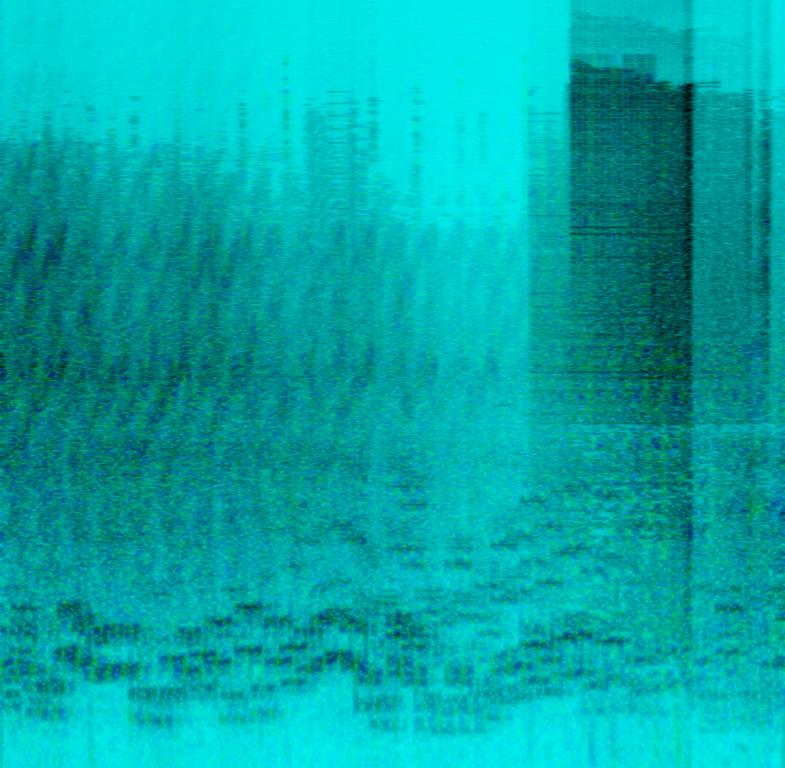
The song is an instrumental abstract piece. The song is medium tempo but with no actual pulse, whizzing sounds, shaker tones and buzzing noise and keyboard tones.The song is chaotic and highly experimental. The song is a psychedelic instrumental like a music Rorschach test.